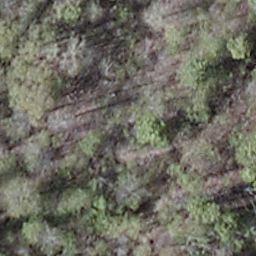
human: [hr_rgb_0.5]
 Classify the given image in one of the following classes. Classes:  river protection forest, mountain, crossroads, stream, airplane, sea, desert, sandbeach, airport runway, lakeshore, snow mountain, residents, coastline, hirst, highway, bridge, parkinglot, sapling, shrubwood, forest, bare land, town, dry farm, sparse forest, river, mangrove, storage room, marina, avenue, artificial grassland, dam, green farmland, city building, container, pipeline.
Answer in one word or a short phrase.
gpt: shrubwood